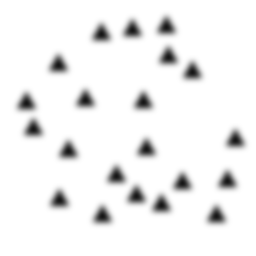
Squares: 0
Triangles: 21
Stars: 0
Total shapes: 21